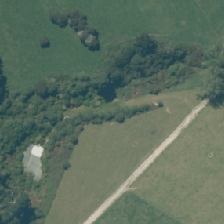
Land cover: indigenous_forest